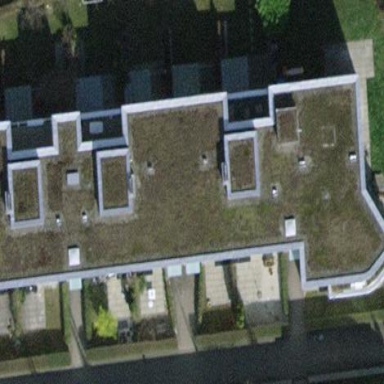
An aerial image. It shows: Terrace building with flat roof.